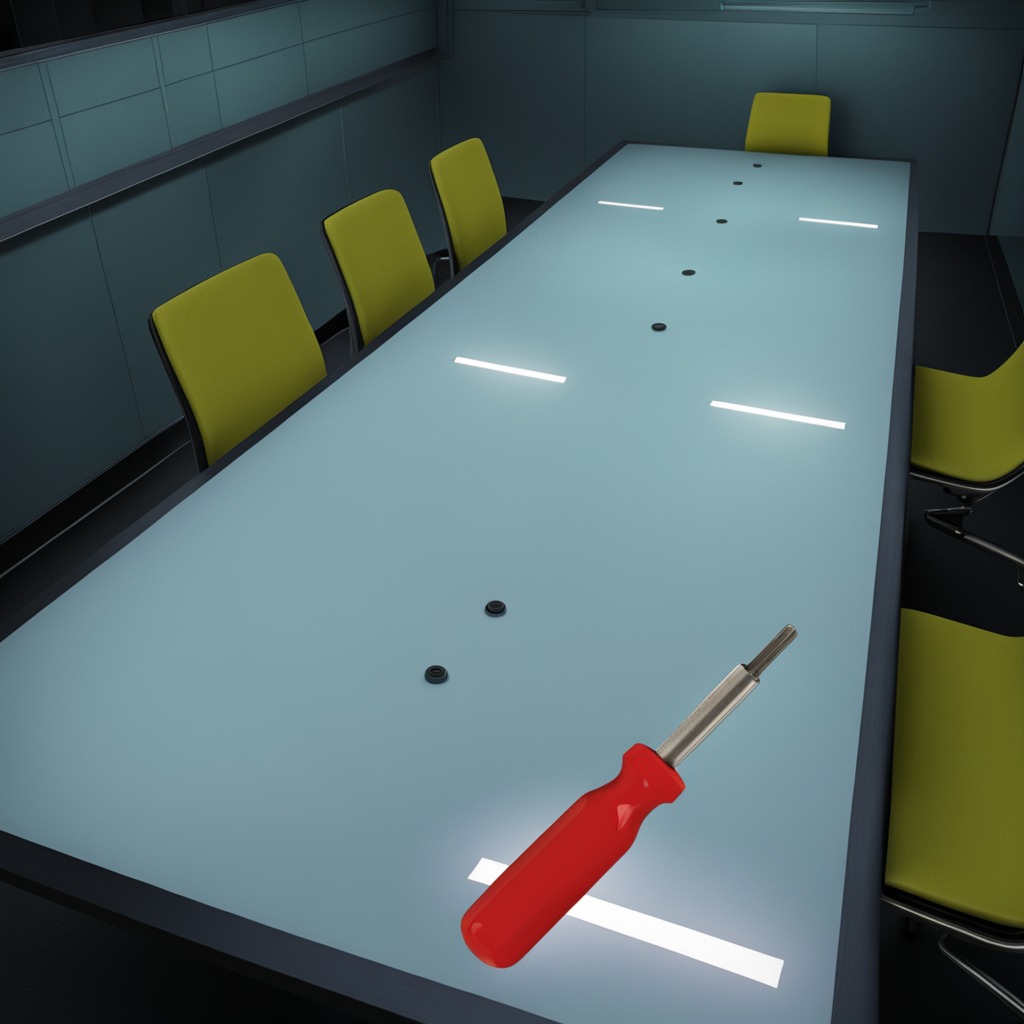
A screwdriver is lying on a clean empty table in a railway signal maintenance room lit by harsh overhead fluorescents photorealistic surface textures crisp shadows high dynamic range